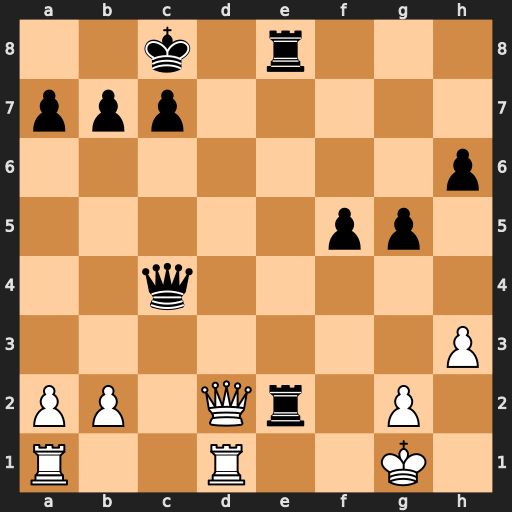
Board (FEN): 2k1r3/ppp5/7p/5pp1/2q5/7P/PP1Qr1P1/R2R2K1
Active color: w
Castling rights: -
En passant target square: -
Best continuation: Qd7+ Kb8 Qd8+ Rxd8 Rxd8#